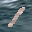
Label: 1